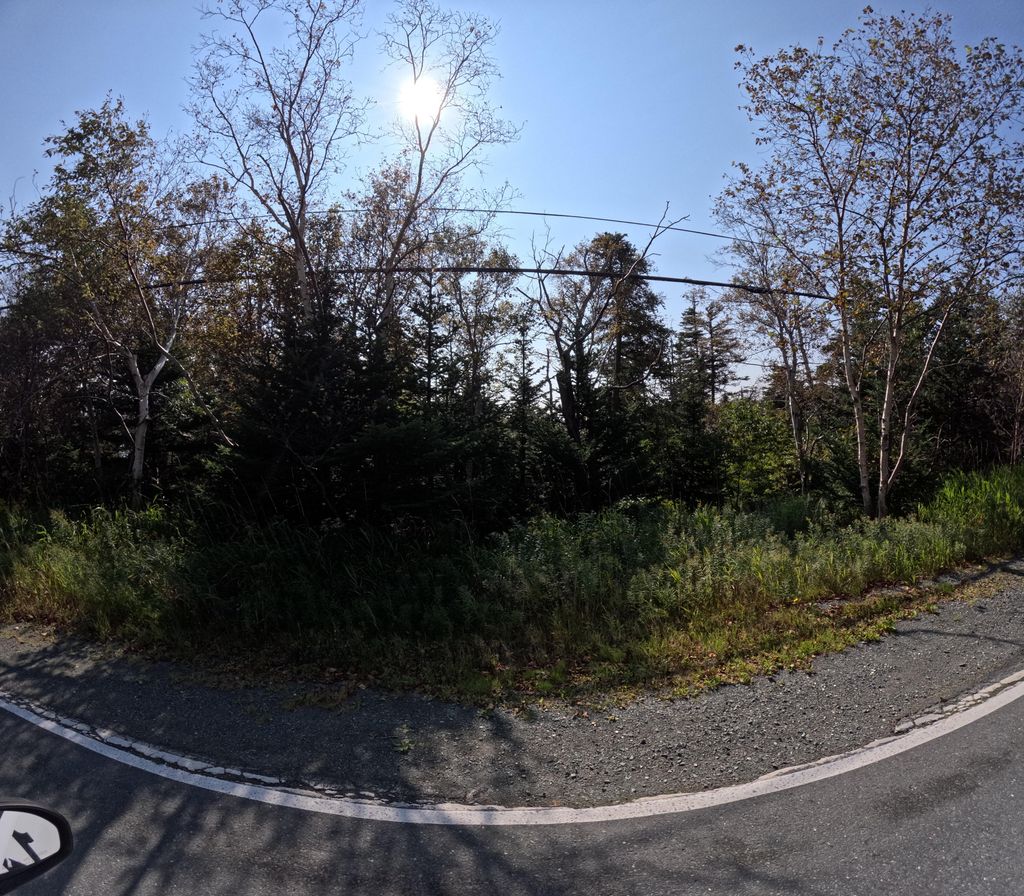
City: st_johns